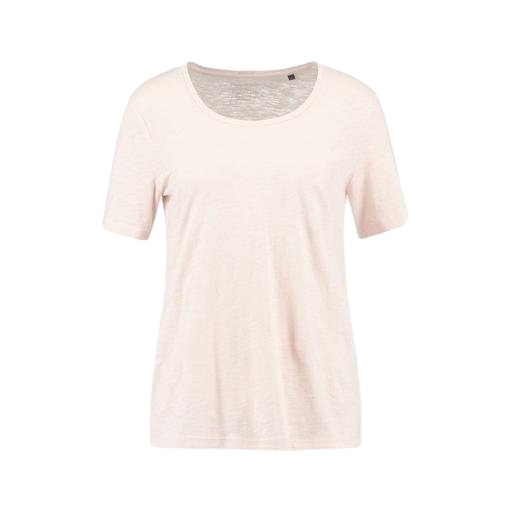
pink slub tee, pink clay tee, slub jersey tee, white background